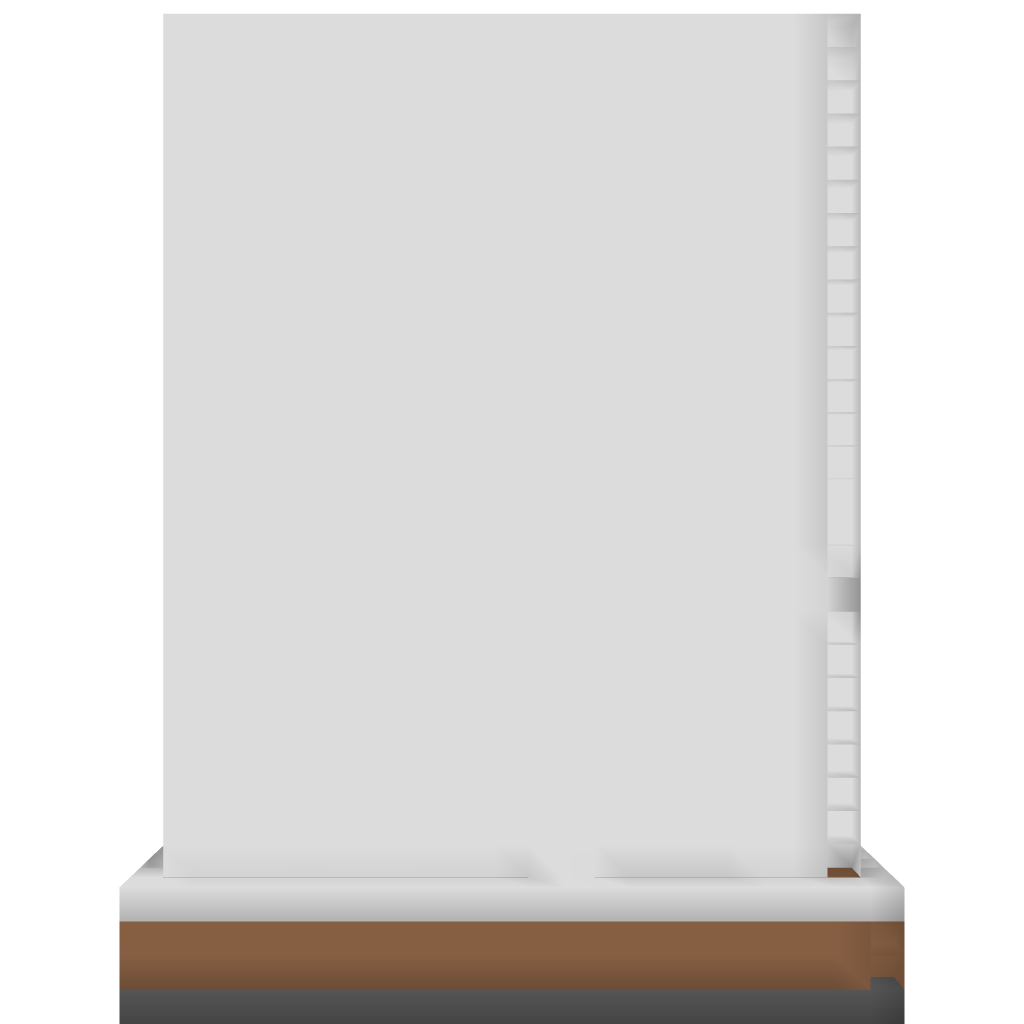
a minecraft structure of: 3 story high elevator